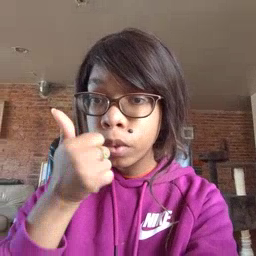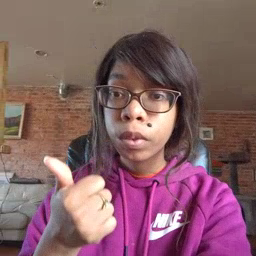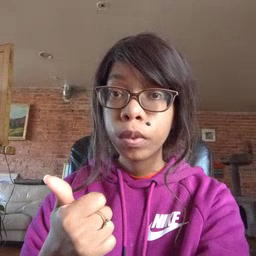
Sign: tomorrow